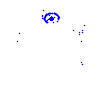
Particle: pion